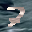
Label: 7